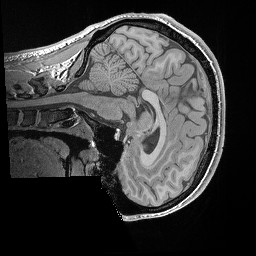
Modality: T1w
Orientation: sagittal
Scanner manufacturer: siemens
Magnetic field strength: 3 T
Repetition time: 0.02 s
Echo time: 0.00492 s